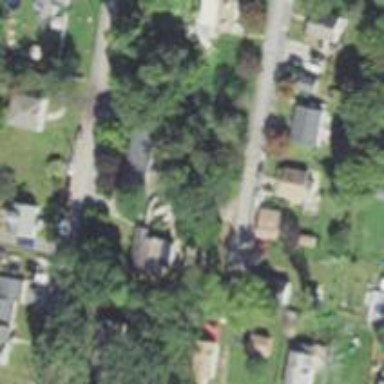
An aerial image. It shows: Residential driveway used as service road.